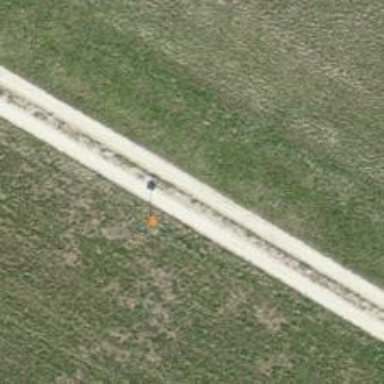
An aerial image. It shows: Aerial marker.